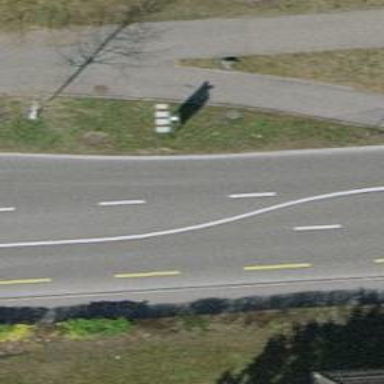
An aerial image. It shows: Tertiary road with asphalt surface. There is cycle lane on the left side.